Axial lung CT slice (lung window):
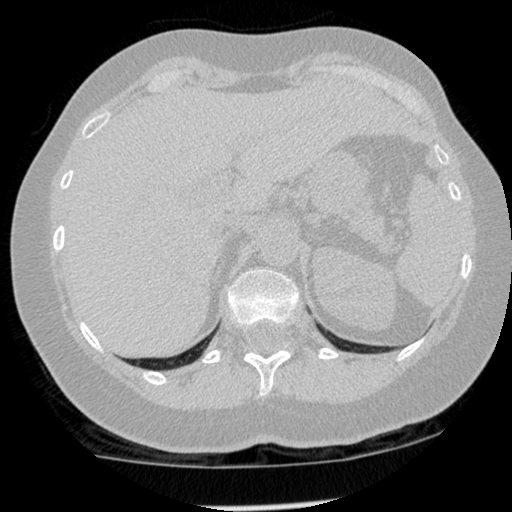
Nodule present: no